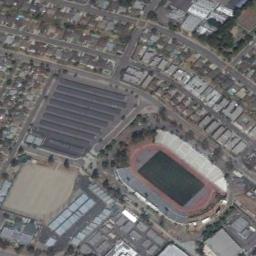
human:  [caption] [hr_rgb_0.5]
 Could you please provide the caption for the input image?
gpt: There are many buildings of different shapes and sizes next to the stadium .

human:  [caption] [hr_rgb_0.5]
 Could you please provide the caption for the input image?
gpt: There is a baseball field between the two roads .

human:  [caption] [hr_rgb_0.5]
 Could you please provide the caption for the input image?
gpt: Square stadium is built in the middle of residential area .

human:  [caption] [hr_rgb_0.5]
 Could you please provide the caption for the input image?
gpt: The stadium is next to some buildings and roads .

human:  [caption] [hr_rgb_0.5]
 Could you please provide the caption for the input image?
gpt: There are many buildings around the stadium .